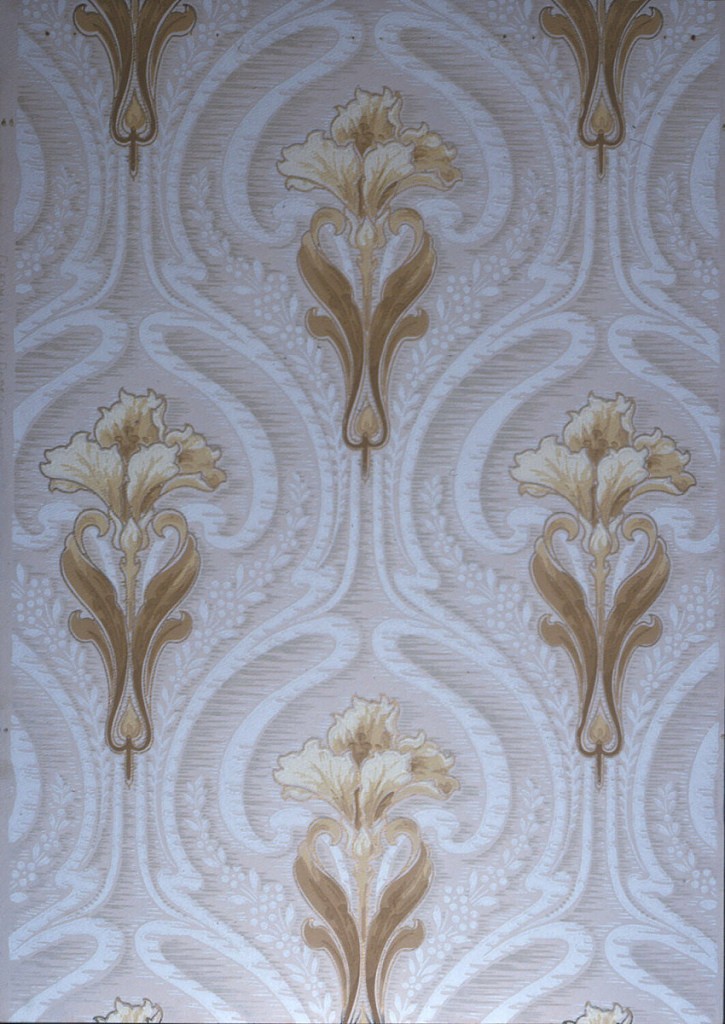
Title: Sidewall - sample
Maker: Gledhill Wall Paper Co., New York, New York, founded 1900
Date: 1906–07
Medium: Machine-printed
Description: Art nouveau; stylized iris with fleur de lis resemblance on long stem with acanthus leaves. Curved bands and small flowered branches hug the iris motif and horizontal brushstrokes fill the background. Printed in off-white, white, pale gold, ocher and olive on a beige background.